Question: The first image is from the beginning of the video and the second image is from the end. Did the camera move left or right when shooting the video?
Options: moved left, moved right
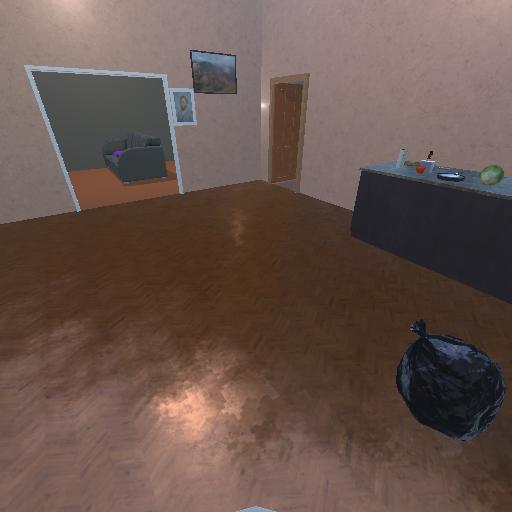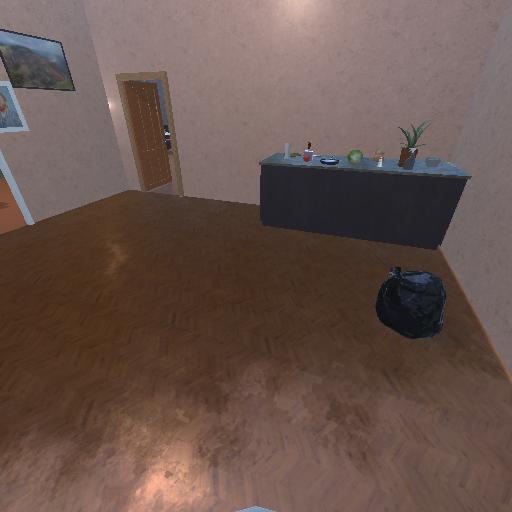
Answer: moved left